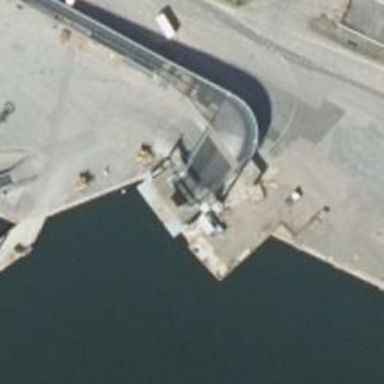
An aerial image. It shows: Ferry terminal.